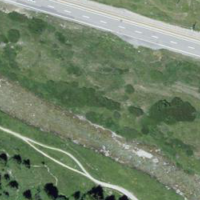
EUNIS habitat code: 26
Species observed at this site:
Parnassia palustris
Pyrgus malvoides
Cyaniris semiargus
Gentiana verna